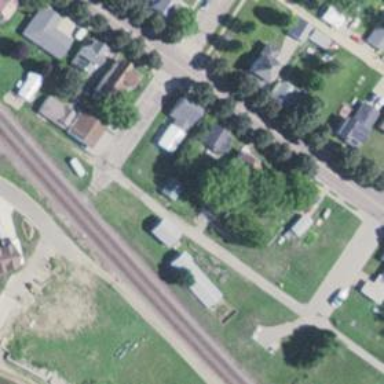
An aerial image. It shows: Alley classified as service road.